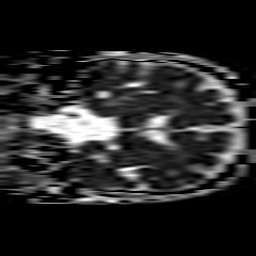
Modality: ADC
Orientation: coronal
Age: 69
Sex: male
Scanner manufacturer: philips
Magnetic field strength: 3 T
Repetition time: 3.334 s
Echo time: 0.076 s